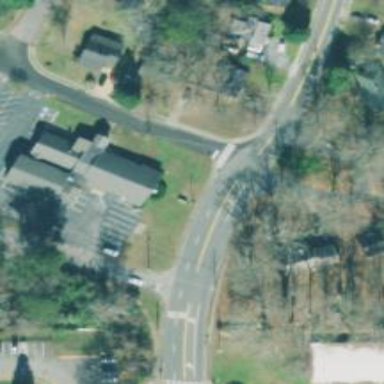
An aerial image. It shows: Stop road.